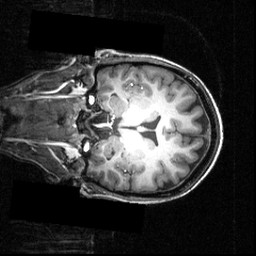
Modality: T1w
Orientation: coronal
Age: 24
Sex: female
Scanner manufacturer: siemens
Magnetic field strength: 3.951 T
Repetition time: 1.5 s
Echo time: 0.00335 s